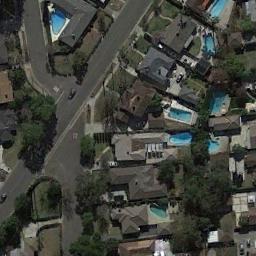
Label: intersection